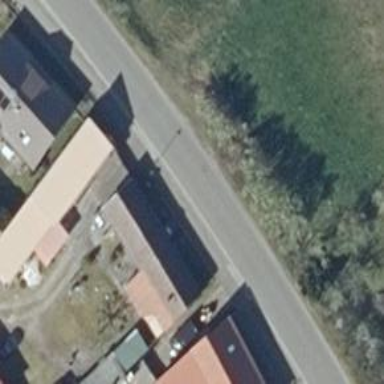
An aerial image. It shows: Detached building with gabled roof.